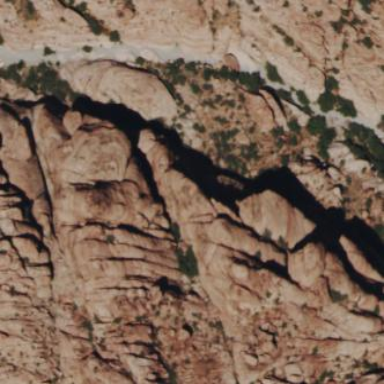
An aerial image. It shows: Brown cliff in natural setting.